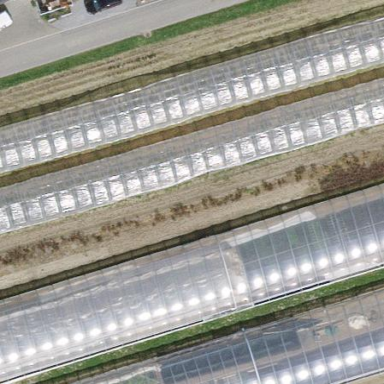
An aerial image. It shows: Greenhouse.